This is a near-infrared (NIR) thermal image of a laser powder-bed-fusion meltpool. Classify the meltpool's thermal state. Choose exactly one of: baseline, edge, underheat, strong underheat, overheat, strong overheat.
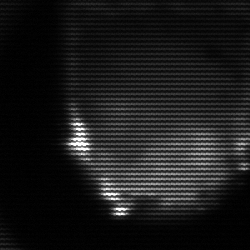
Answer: edge